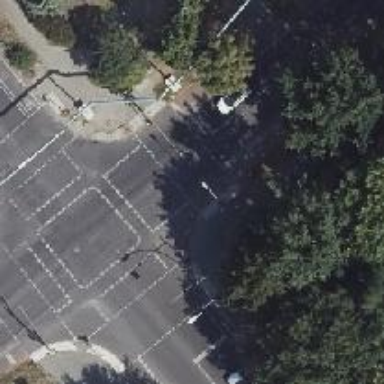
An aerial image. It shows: Crossing with traffic signals.